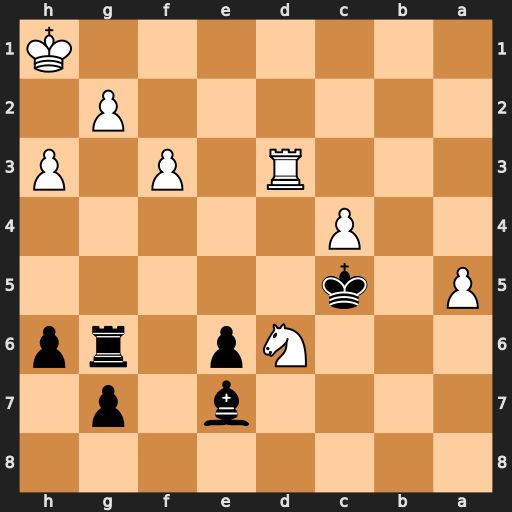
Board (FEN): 8/4b1p1/3Np1rp/P1k5/2P5/3R1P1P/6P1/7K
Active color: b
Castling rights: -
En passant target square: -
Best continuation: Bxd6 a6 Rf6